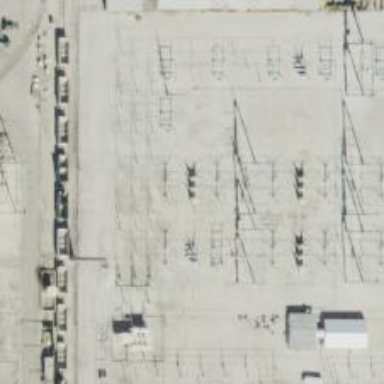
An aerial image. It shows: Switch used for power control.